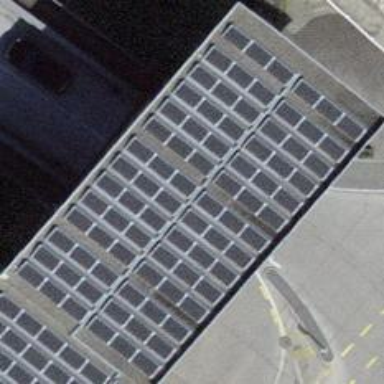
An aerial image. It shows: View of roof of building.